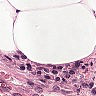
Metastatic tissue present: no